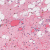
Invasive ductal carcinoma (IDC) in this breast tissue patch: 0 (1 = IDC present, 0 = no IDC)